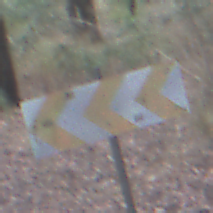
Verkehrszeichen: RichtungstafelnInKurvenGrossRechts
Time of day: SunriseSunset
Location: Outdoor (Nature)
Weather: NotSpecified
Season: Autumn
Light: Natural